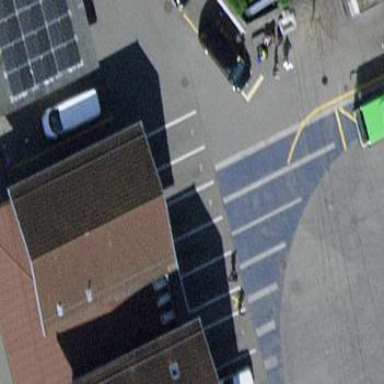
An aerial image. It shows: Taxi stand.